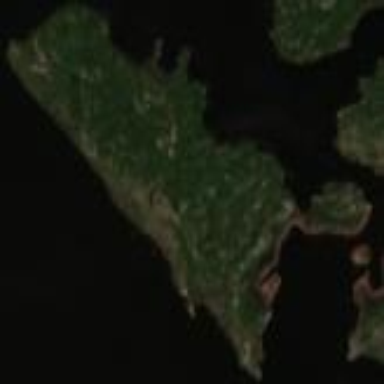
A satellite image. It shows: Island.